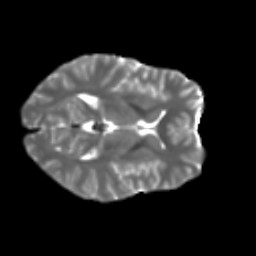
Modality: T2w
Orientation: axial
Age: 30
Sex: female
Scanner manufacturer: ge
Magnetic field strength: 3 T
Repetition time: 7.8 s
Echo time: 0.0606 s